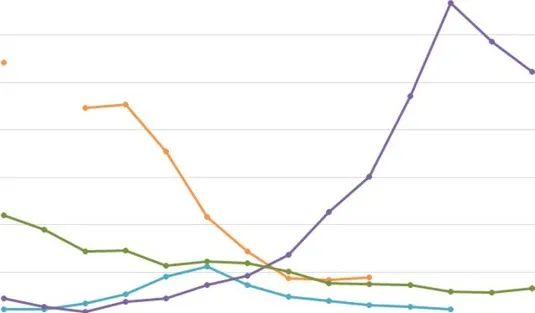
Clinical course with laboratory results and treatment. MEM, meropenem; DAP, daptomycin; TZP, piperacillin/tazobactam; CLDM, clindamycin; CRP, C-reactive protein; TBIL, total bilirubin levels; PLT, platelets; CRE, creatinine; NE, noradrenaline; HFNO, high-flow nasal oxygen; CRRT, continuous renal replacement therapy; IVIG, intravenous immunoglobulin.
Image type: pathology (immunostaining)